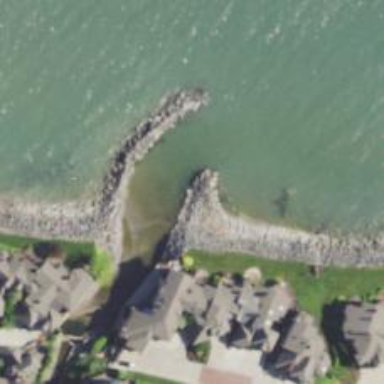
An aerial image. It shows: Breakwater structure.